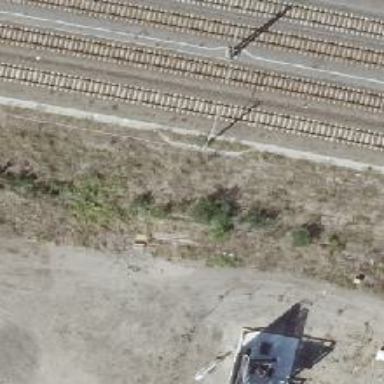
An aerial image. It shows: Catenary mast for power lines.